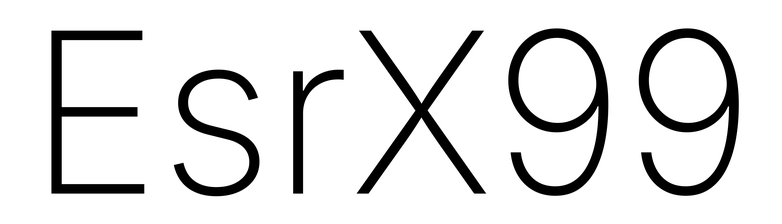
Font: Inter_ExtraLight